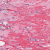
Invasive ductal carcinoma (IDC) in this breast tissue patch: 0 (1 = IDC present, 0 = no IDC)